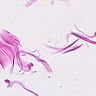
Metastatic tissue present: no